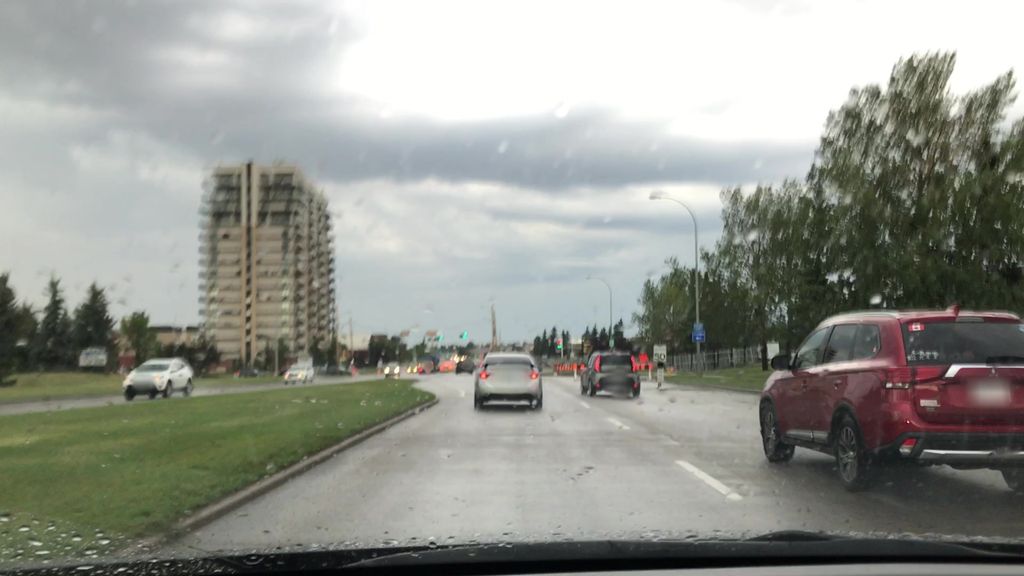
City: edmonton